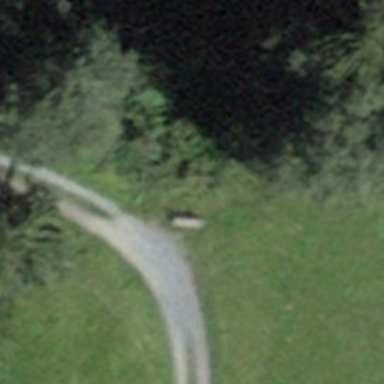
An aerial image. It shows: Bench.